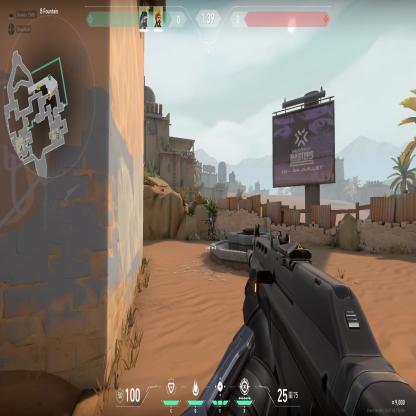
Label: teammate